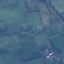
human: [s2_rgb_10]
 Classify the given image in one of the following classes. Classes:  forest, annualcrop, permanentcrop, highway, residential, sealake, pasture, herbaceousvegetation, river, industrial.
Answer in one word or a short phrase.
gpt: Pasture